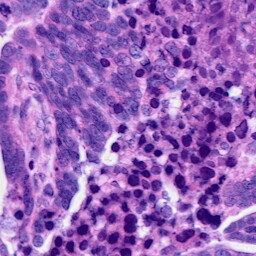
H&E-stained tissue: Ovarian